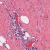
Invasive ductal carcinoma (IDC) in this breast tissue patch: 0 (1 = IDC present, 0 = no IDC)